Aerial crown-view tile of a tropical tree (Barro Colorado Island, Panama), acquired 20241014:
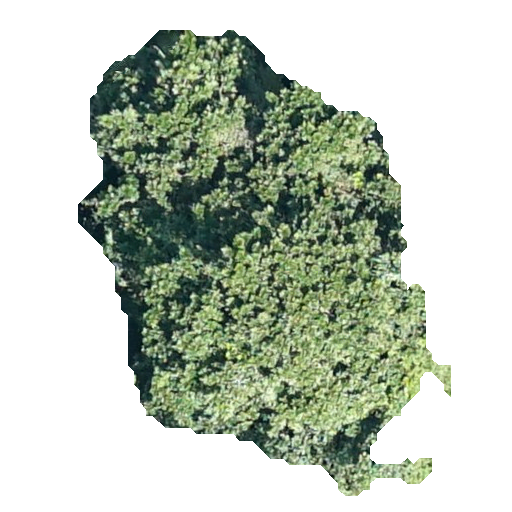
Species: Anacardium excelsum
GBIF accepted scientific name: Anacardium excelsum
Crown area: 173.117 m²